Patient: sex M, age 40
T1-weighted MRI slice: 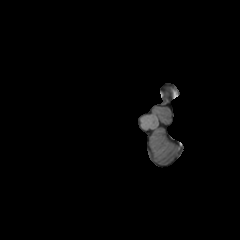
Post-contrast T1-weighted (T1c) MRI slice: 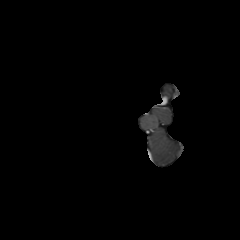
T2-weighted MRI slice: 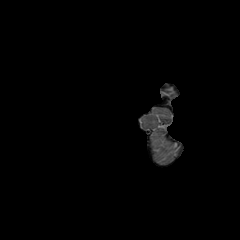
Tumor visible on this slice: no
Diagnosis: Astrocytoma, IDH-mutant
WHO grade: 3